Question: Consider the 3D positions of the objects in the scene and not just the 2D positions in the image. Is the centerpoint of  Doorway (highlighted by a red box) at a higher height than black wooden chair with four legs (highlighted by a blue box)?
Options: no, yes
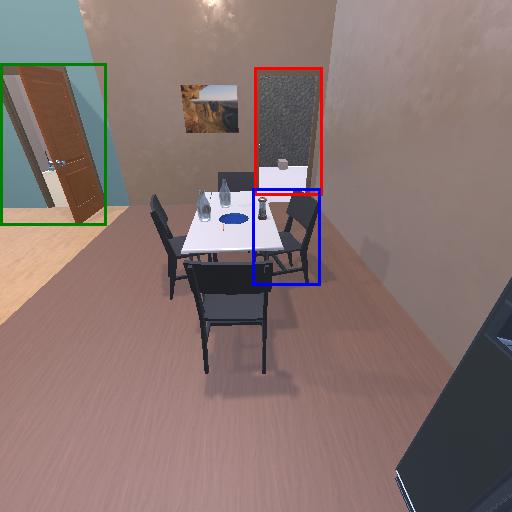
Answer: no